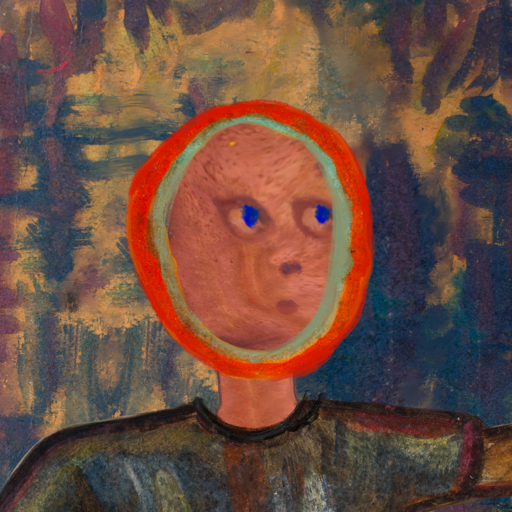
Background: InTheSun, Head And Neck Side: Mother_And_Son_Mother, Face Side: Mother_And_Son_Mother, Bust: Mosgoul, Hair Side: Sisters, Head Accessory: Blank, Second Necklace: Blank, Necklace: Orphan, Baby: Blank